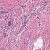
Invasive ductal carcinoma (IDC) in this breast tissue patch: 1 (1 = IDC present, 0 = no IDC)